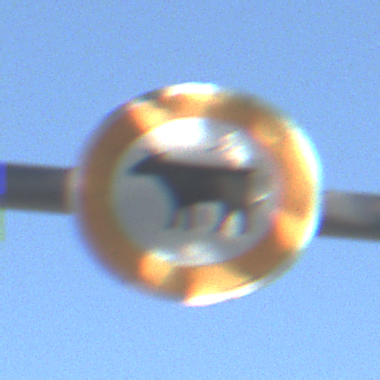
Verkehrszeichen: VerbotViehtrieb
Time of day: MorningAfternoon
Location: Outdoor (Urban)
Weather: Clear
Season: NotSpecified
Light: Natural